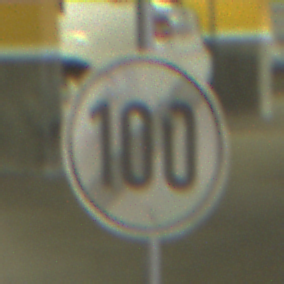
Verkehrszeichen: EndeGeschwindigkeit100
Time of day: NotSpecified
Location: Indoor (Special)
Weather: NotSpecified
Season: NotSpecified
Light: Artificial